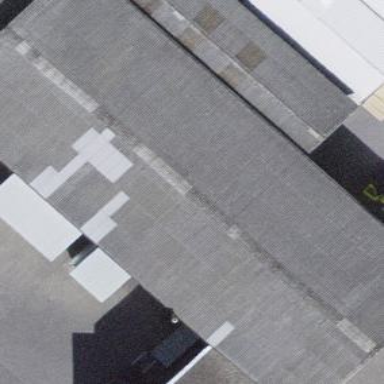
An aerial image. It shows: Building with gabled roof.